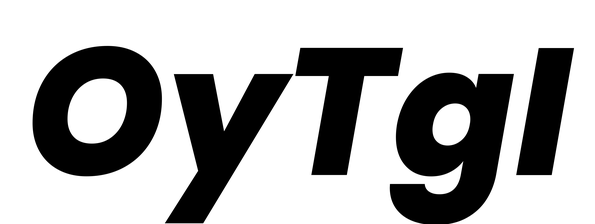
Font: Poppins-ExtraBoldItalic